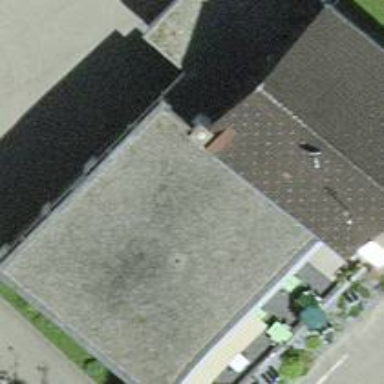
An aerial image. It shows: Restaurant in building.